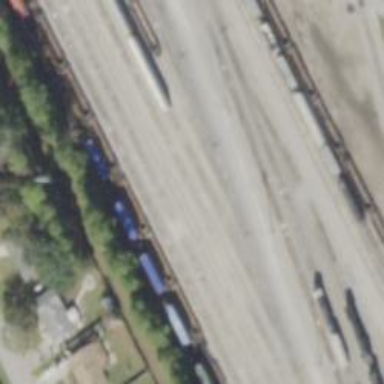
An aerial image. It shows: Railway yard in service.